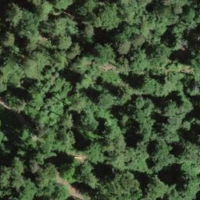
EUNIS habitat code: 41
Species observed at this site:
Chrysolina fastuosa
Lamium galeobdolon